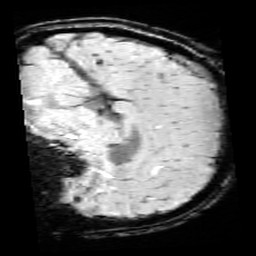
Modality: SWI
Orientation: sagittal
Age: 12
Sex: male
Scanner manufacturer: siemens
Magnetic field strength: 3 T
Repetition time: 0.027 s
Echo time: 0.02 s